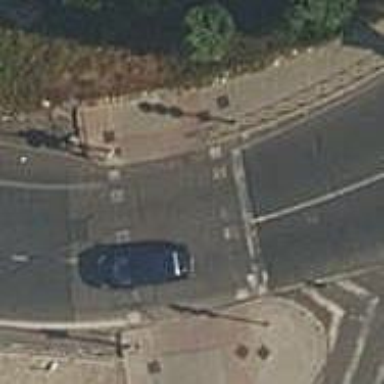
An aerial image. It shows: Crossing with traffic signals.